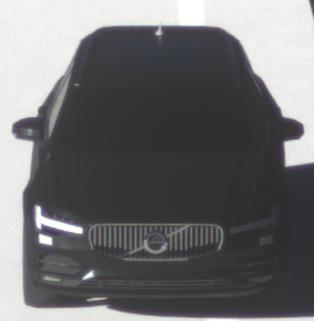
Make: Volvo
Model: V90
Detailed model: -
Model produced from: 2016
Model produced until: 2020
Doors: 5
Color: black
Road condition: dry road
Daytime: morning or afternoon
Contrast: high contrast